Field crop: tomato
Growth stage: 1
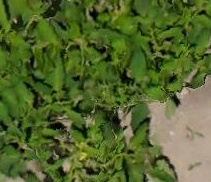
Species: tomato